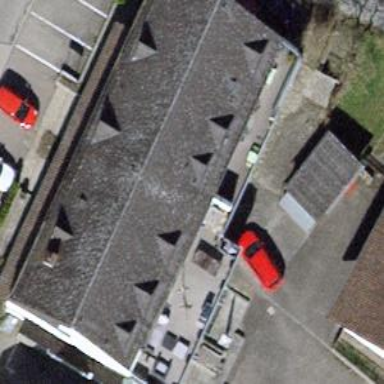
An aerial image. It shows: Gabled roof house.